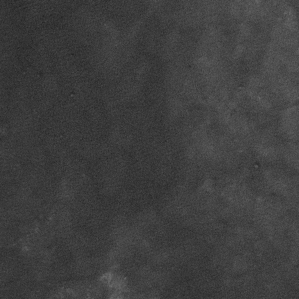
Label: frost